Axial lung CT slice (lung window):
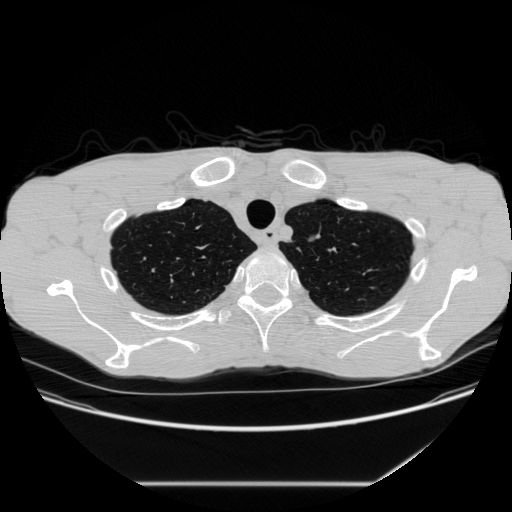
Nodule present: no